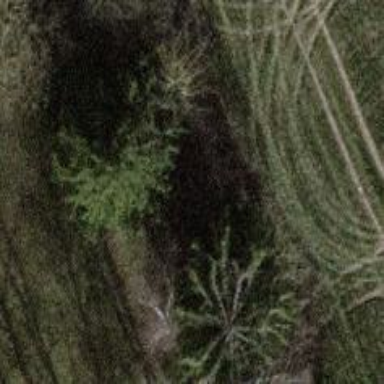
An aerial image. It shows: Evergreen tree with needle-leaved leaves.